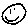
Label: smiley face